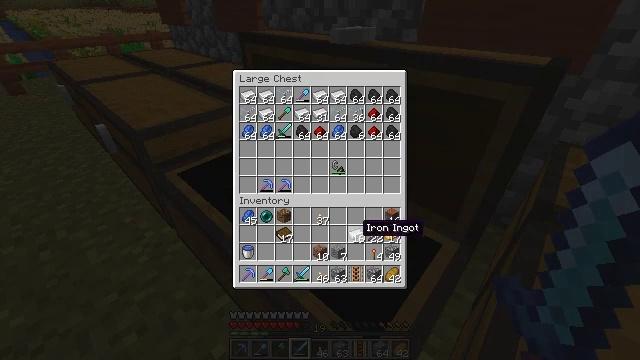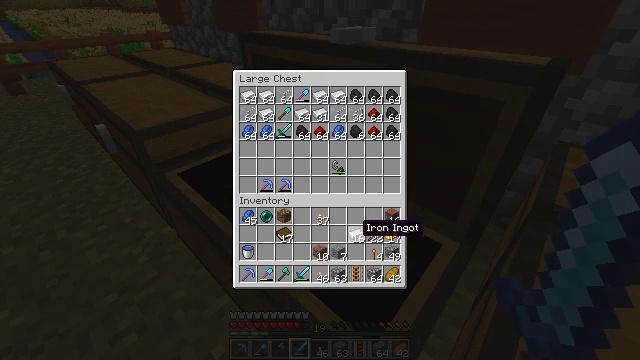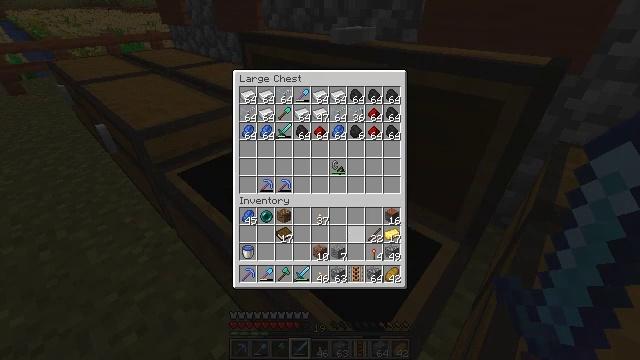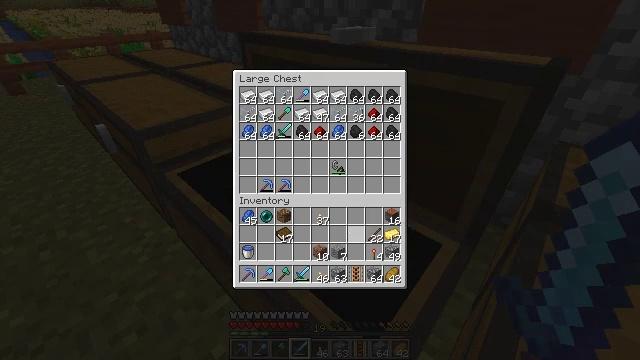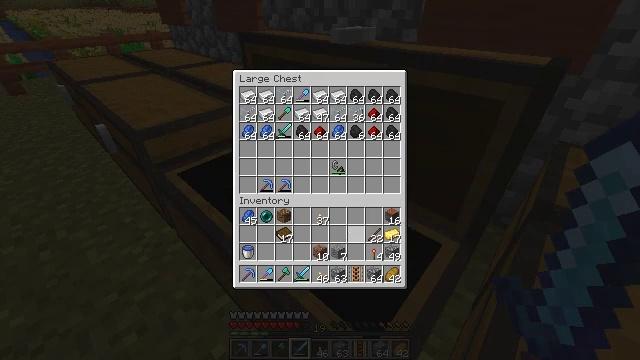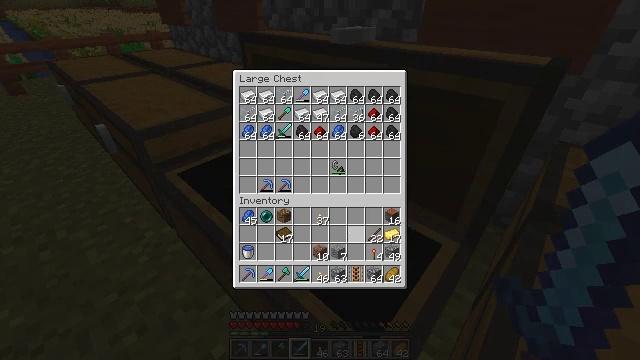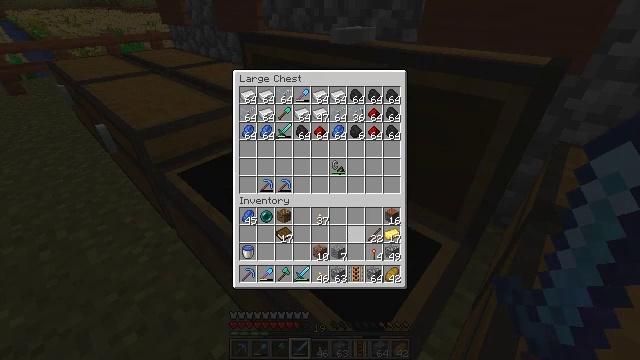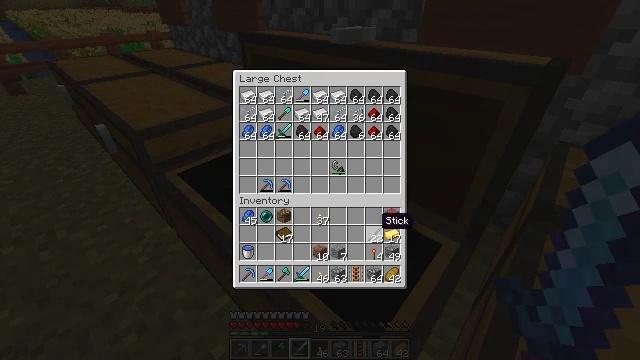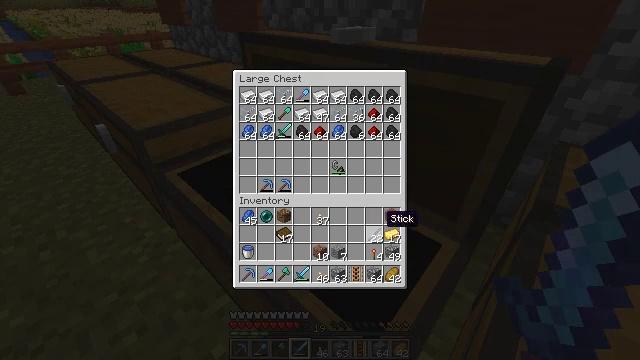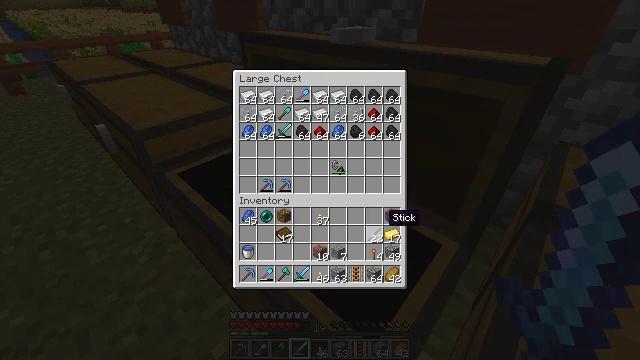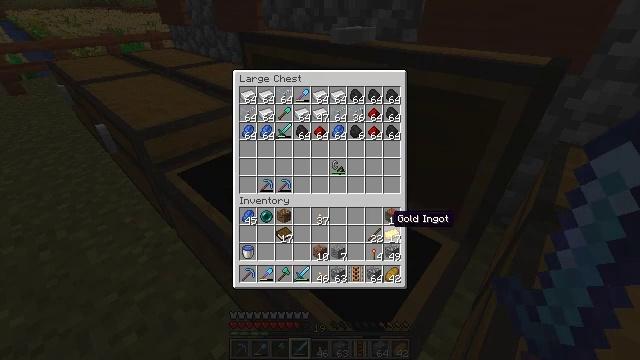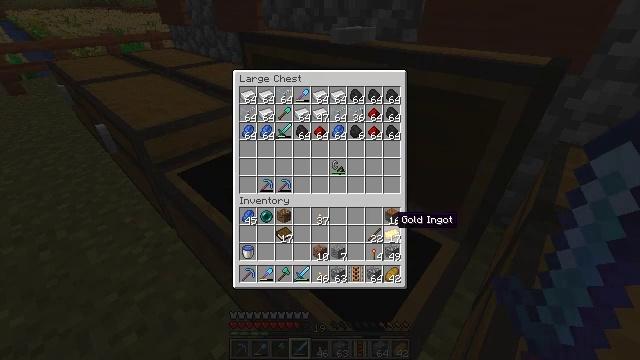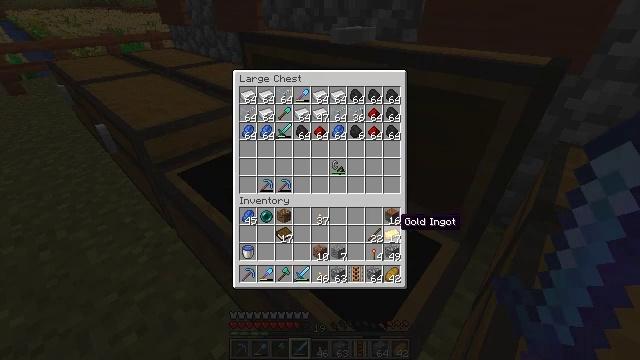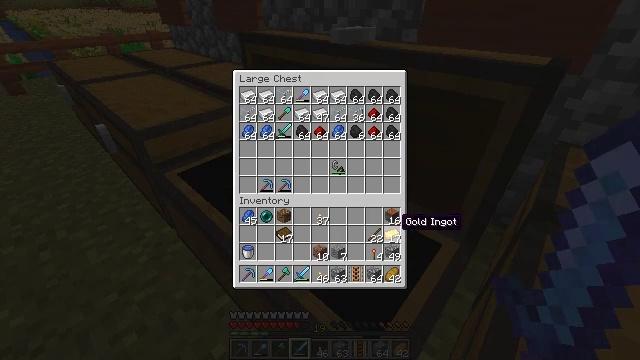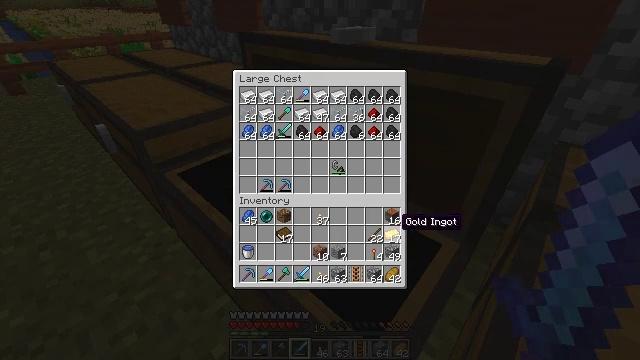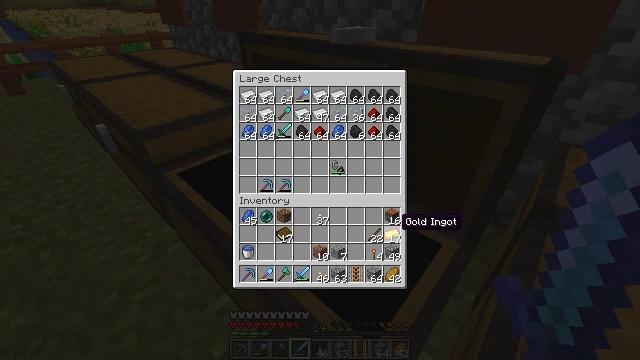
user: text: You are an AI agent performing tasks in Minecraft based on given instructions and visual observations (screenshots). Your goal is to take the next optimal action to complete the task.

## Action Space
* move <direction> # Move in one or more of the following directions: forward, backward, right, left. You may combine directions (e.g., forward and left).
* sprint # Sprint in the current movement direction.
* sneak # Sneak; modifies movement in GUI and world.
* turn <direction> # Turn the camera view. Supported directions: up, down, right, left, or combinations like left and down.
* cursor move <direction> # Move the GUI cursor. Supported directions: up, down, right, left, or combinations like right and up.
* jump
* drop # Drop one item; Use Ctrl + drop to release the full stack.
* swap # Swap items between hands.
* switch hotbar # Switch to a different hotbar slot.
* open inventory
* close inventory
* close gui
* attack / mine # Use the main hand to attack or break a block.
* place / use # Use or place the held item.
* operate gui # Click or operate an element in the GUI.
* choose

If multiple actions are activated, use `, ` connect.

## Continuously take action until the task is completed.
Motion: motion action
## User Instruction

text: Drop a granite.
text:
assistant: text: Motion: sneak
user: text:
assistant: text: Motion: sneak, choose
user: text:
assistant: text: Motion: sneak, choose
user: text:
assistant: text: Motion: sneak, choose
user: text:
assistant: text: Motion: sneak, choose
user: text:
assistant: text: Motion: sneak, cursor move right
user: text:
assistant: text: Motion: sneak, cursor move right
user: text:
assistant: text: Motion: sneak
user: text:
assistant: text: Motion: sneak
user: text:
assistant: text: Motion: sneak
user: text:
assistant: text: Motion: sneak
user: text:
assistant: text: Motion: sneak
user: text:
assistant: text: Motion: sneak
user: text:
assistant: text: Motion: sneak
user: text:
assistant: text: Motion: sneak
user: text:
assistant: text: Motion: sneak
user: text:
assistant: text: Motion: sneak
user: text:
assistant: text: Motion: sneak, choose
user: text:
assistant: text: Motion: sneak, choose
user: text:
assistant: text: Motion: sneak, choose
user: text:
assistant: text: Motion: sneak
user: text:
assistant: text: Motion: sneak
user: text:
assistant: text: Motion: sneak
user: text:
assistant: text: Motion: sneak
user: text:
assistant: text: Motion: sneak, cursor move left
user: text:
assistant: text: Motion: sneak, cursor move up
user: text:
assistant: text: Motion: sneak
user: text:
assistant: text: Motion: sneak
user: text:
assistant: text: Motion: sneak
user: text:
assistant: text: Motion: sneak